Aerial crown-view tile of a tropical tree (Barro Colorado Island, Panama), acquired 20250414:
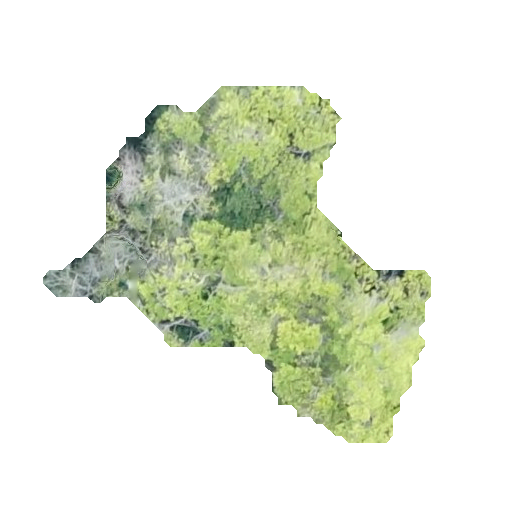
Species: Terminalia amazonia
GBIF accepted scientific name: Terminalia amazonica
Crown area: 107.218 m²